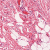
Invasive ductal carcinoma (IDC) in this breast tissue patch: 0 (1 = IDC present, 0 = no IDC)